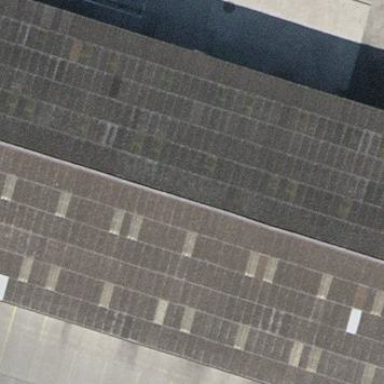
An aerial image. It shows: Industrial building.